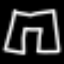
Label: pants